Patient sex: M
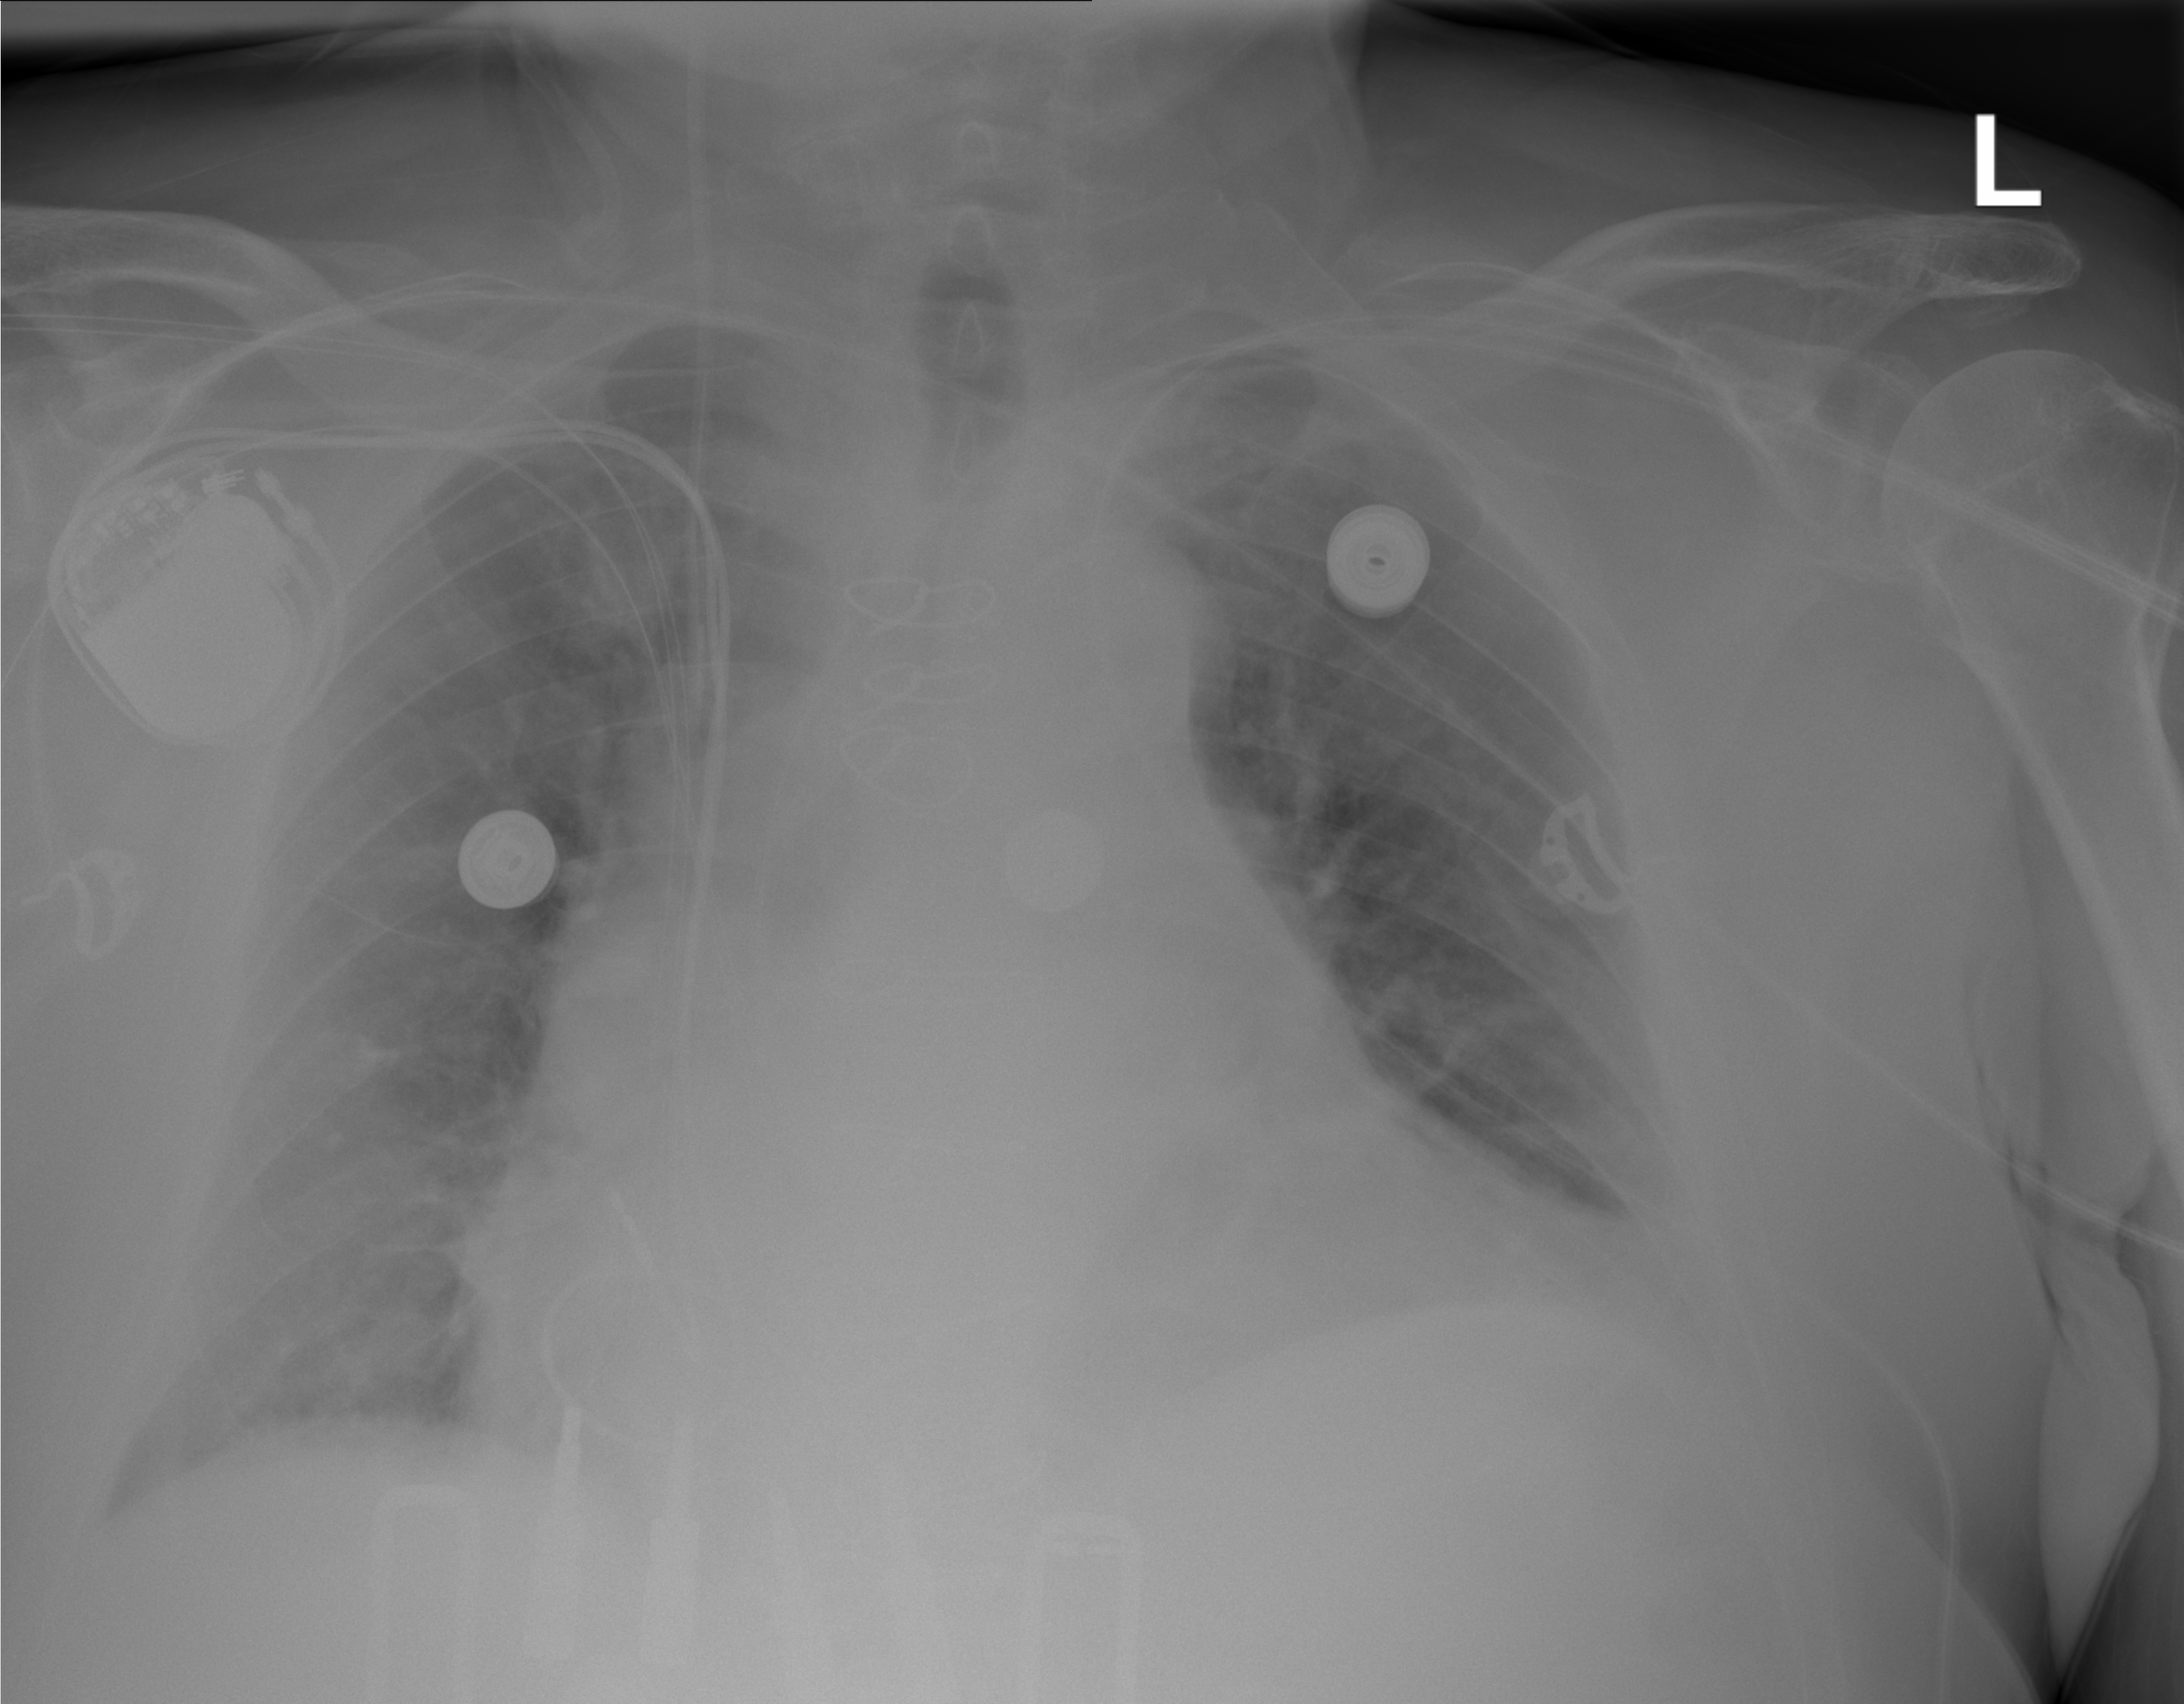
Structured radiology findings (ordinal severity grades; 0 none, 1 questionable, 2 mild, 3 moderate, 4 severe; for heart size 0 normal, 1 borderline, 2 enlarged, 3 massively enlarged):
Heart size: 2
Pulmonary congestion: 0
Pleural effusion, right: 1
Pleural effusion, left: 2
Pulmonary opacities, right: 0
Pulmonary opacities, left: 0
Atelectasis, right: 2
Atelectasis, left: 2